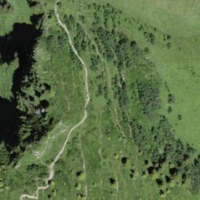
EUNIS habitat code: 23
Species observed at this site:
Arnica montana
Alnus alnobetula
Dryas octopetala